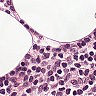
Metastatic tissue present: no